Field crop: maize
Growth stage: 2
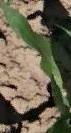
Species: maize